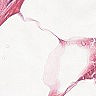
Metastatic tissue present: no